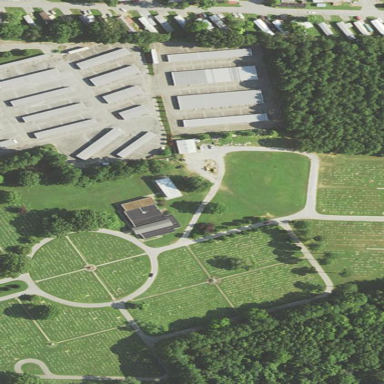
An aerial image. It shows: Cemetery.